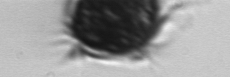
Label: Mesodinium